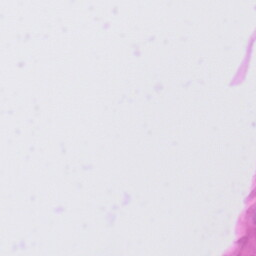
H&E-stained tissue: Tonsil